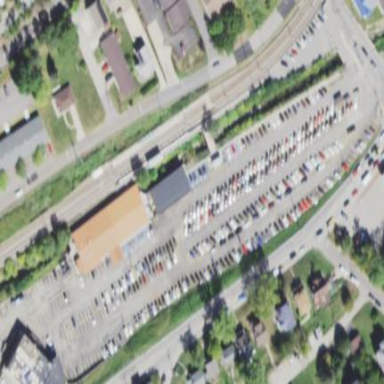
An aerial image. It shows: Parking area with surface parking facilities and park and ride service available.